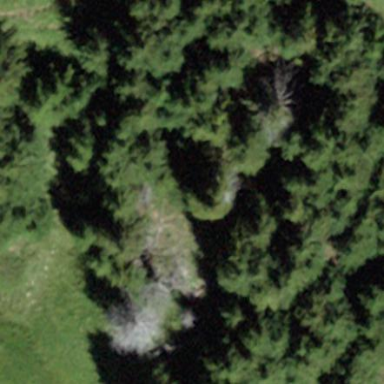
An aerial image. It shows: Forest area.